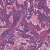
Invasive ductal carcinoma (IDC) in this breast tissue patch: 0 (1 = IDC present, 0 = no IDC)